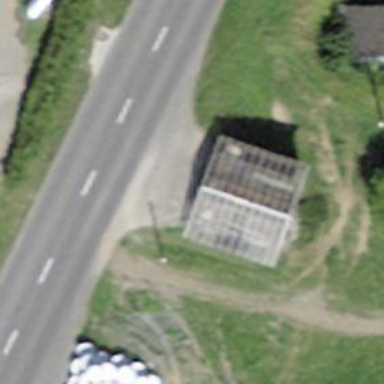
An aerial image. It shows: Garage building.